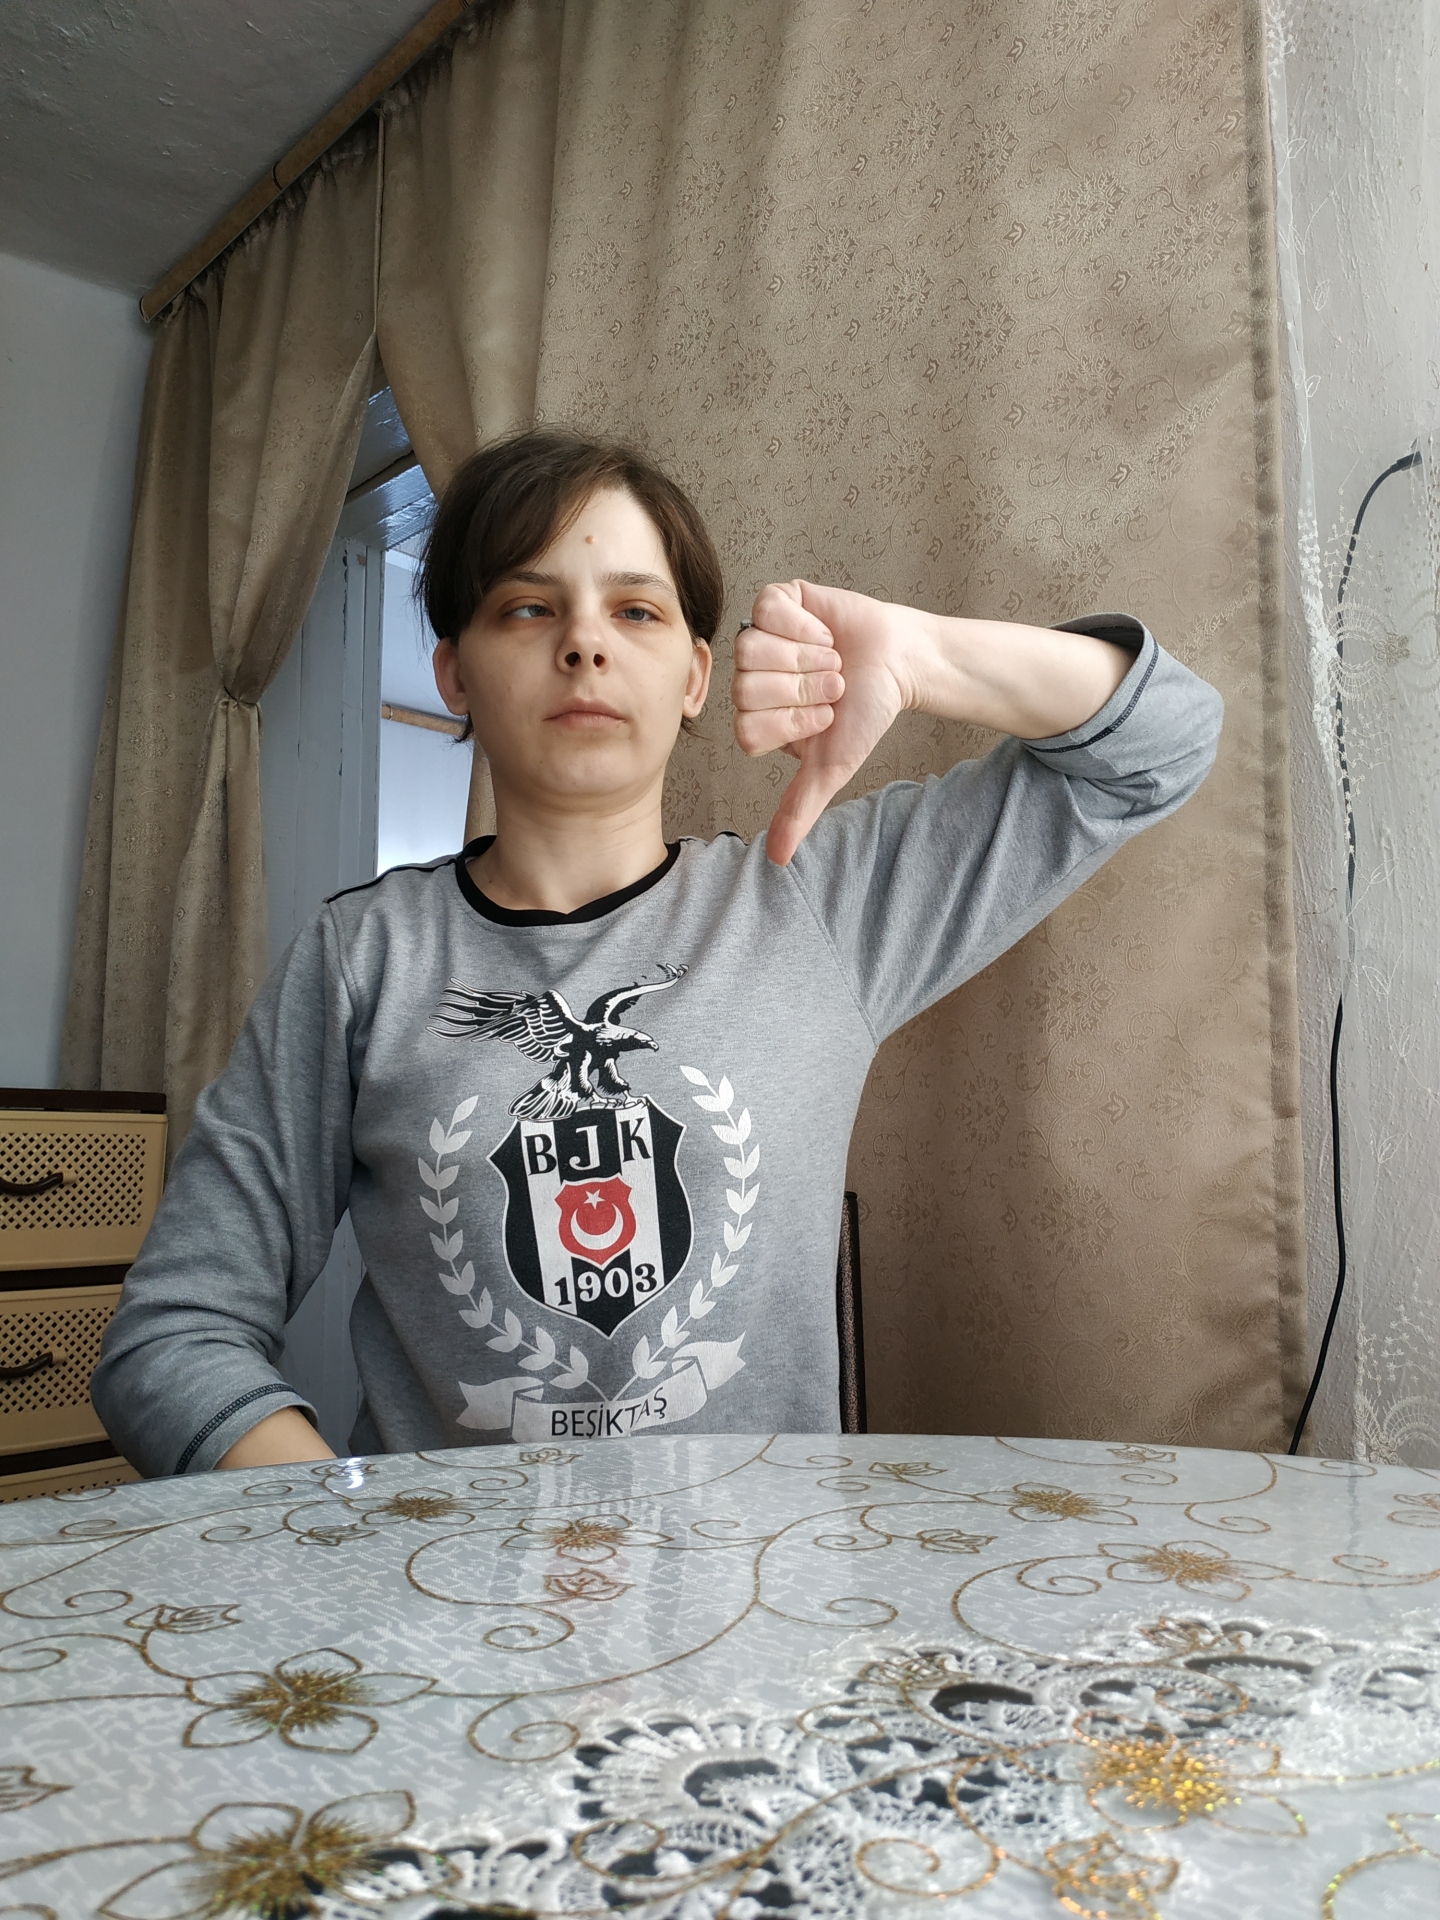
Label: clear